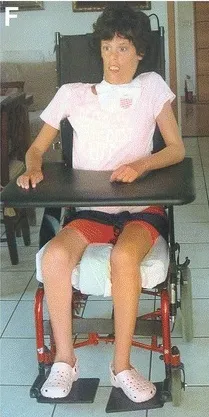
26 years Note the long face, anteverted nares, hypertelorism, open-tended mouth and myopatic face , abnormal dentition (oversized and overlapping incisors) and gum hypertrophy.
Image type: medical_photograph (skin_photograph)